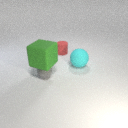
large cyan rubber sphere behind small gray rubber sphere